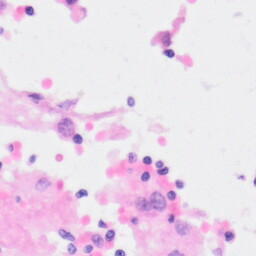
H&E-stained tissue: Kidney